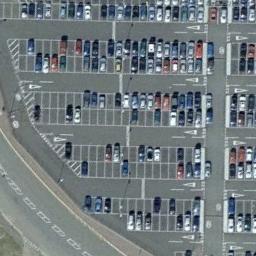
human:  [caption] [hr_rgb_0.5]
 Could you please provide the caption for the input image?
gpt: There are many different colored cars in the parking lot .

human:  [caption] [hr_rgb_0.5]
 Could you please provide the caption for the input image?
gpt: The parking lot has lots of neatly arranged cars but some parking spaces are still empty .

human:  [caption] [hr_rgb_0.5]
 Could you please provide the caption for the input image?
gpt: Seven rows of cars were parked in the parking lot .

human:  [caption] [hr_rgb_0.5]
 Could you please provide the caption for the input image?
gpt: The parking lot is full of cars .

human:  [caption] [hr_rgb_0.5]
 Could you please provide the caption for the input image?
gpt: There are many cars on the parking lot .